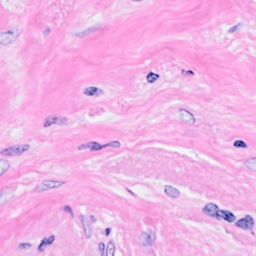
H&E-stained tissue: Breast